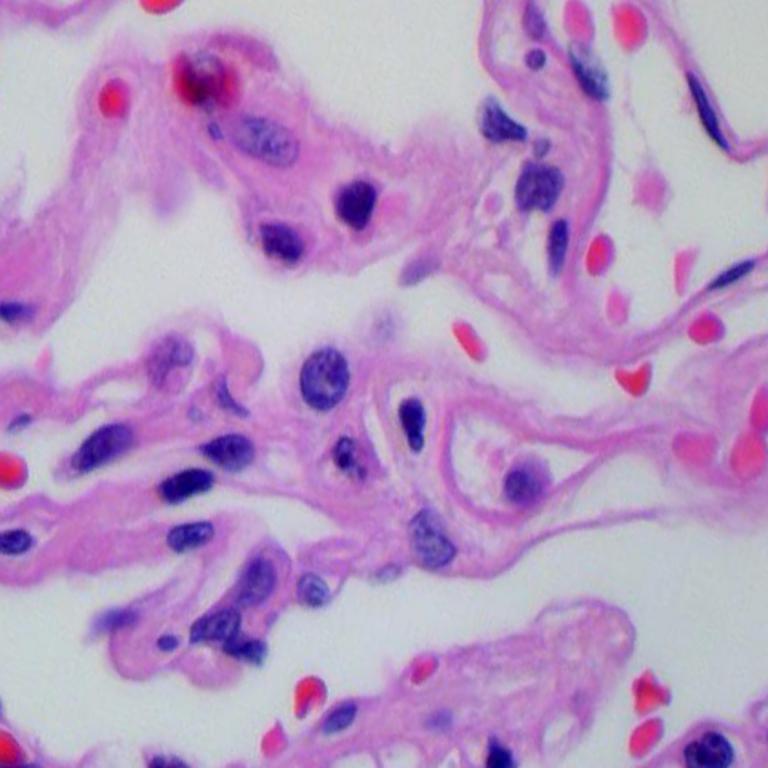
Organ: lung
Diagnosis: benign